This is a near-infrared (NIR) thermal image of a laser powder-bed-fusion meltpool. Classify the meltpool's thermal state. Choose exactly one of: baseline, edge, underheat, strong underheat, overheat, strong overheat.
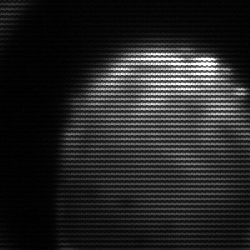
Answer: edge